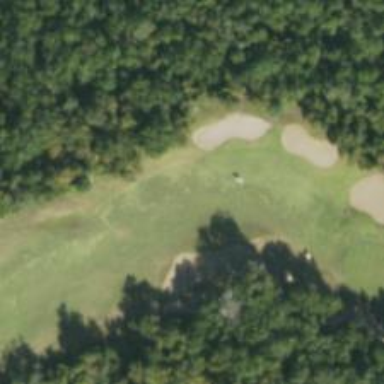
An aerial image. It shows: Golf hole.